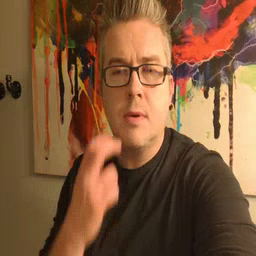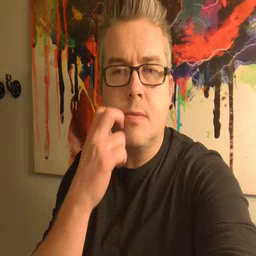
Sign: gum